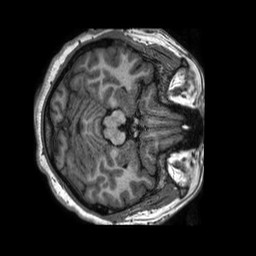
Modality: T1w
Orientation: axial
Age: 39
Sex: female
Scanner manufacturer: philips
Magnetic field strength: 1.5 T
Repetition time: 0.00829 s
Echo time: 0.00381 s